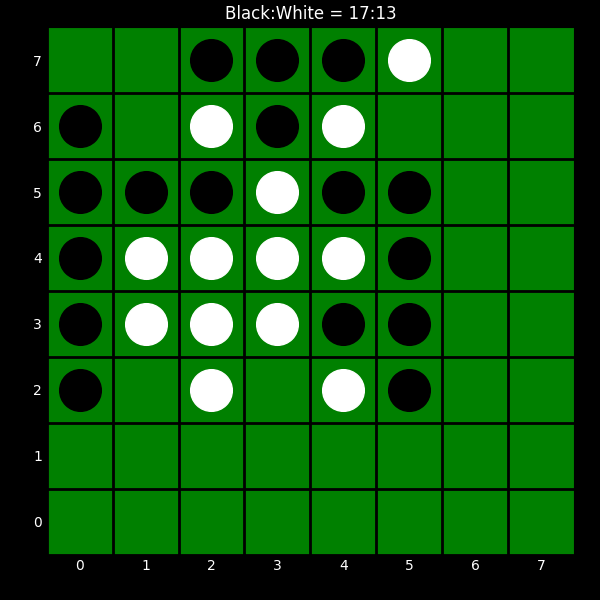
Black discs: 17
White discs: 13